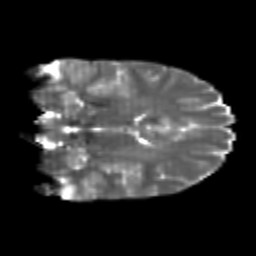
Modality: T2w
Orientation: coronal
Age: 21
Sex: male
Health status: healthy
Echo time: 0.074 s